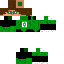
A male human skin with green skin, wearing brown long hair dressed in a green hoodie and black pants, featuring a closed mouth.